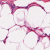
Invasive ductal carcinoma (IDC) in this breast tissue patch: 0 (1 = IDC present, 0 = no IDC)